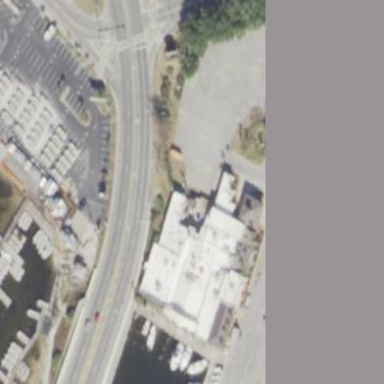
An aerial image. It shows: Building that houses restaurant.